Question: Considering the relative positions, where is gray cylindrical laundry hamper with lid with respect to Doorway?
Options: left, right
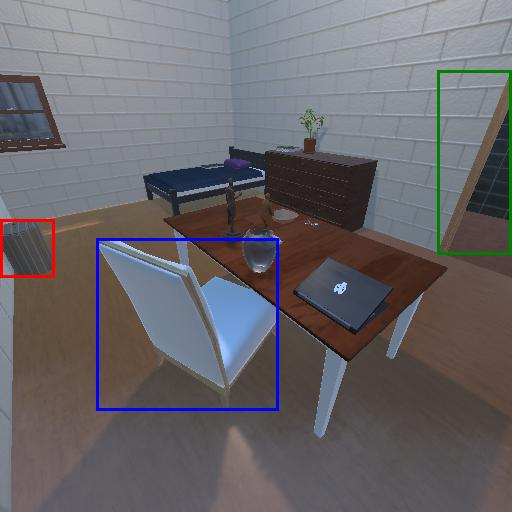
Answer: left